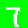
Digit: 7